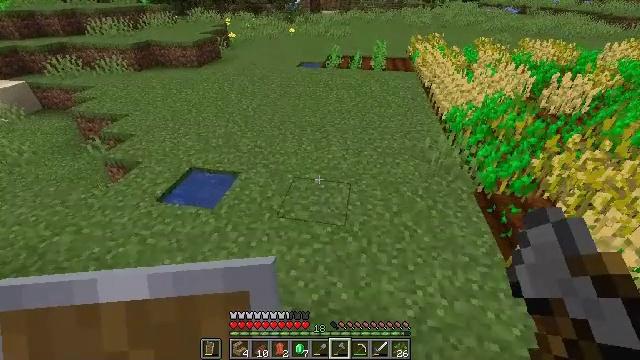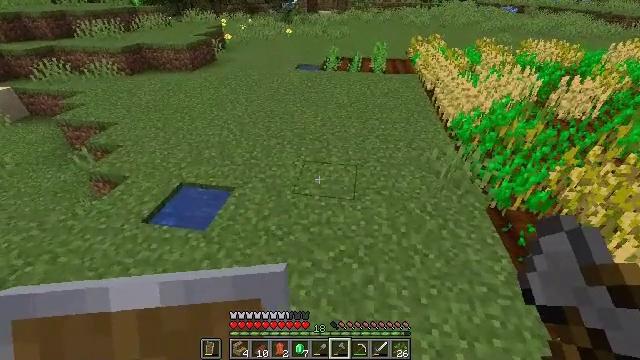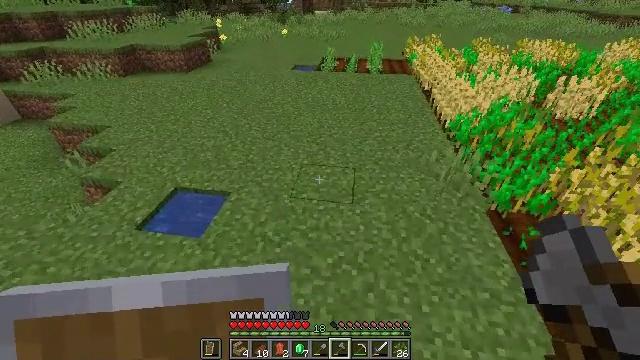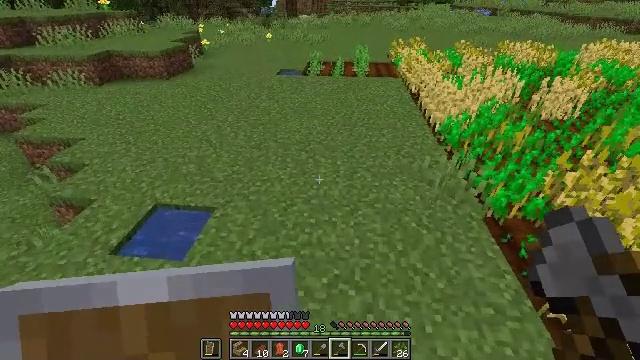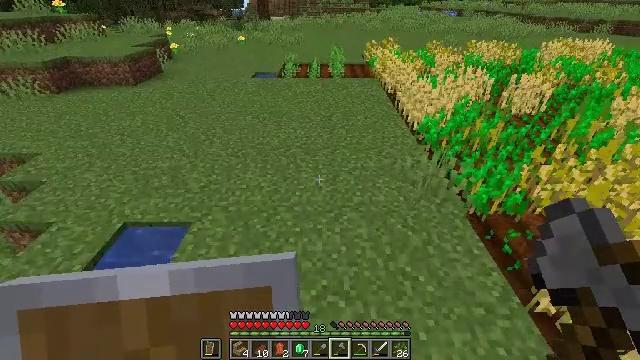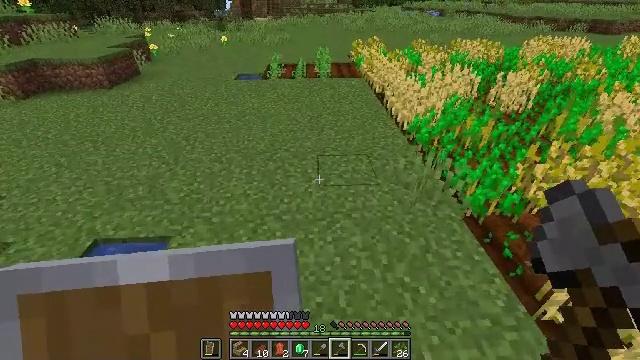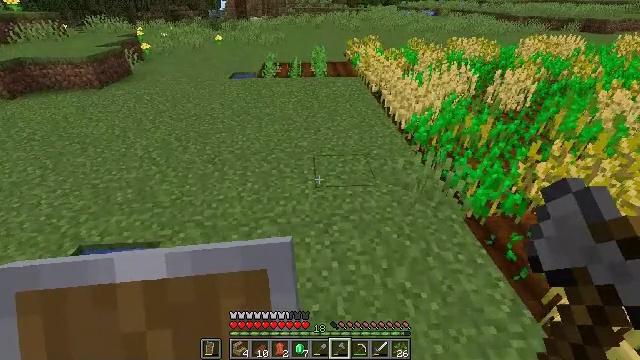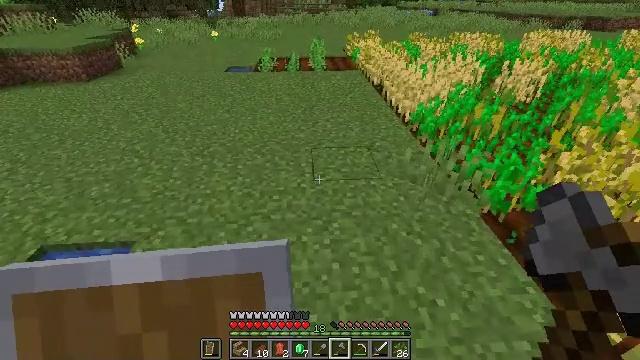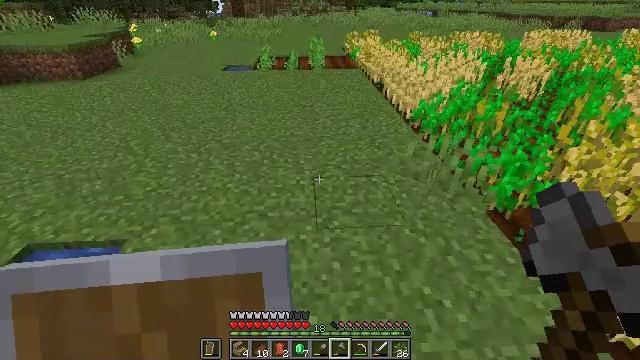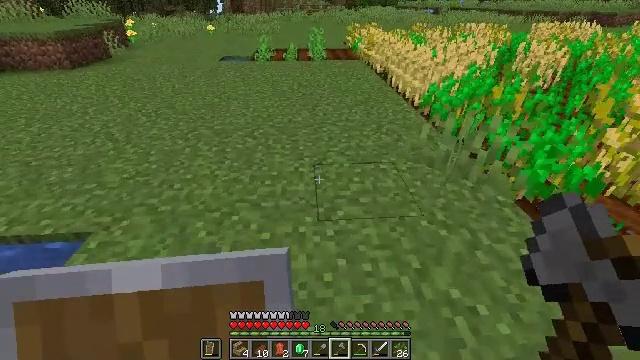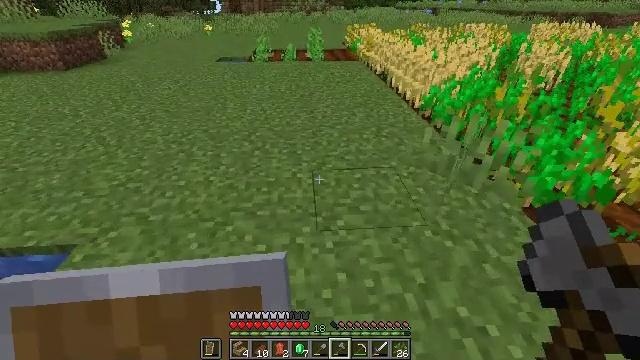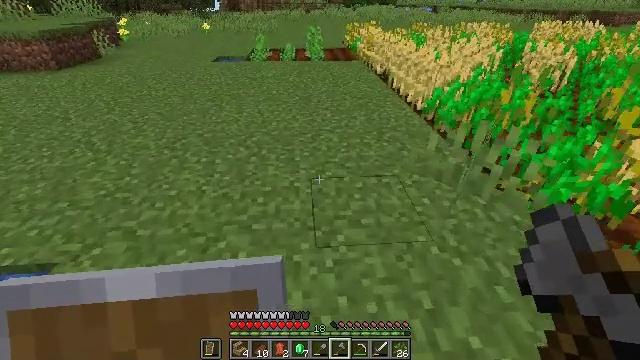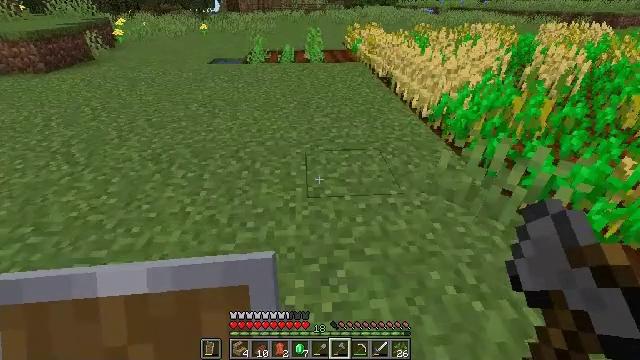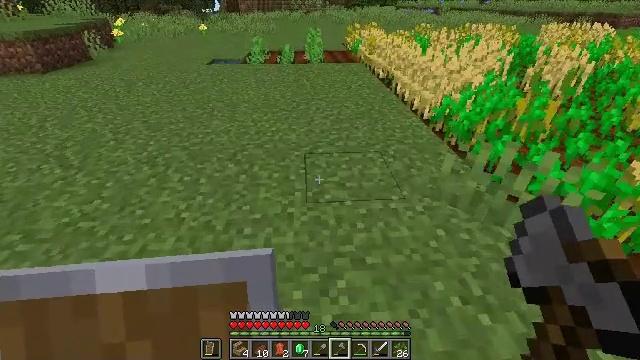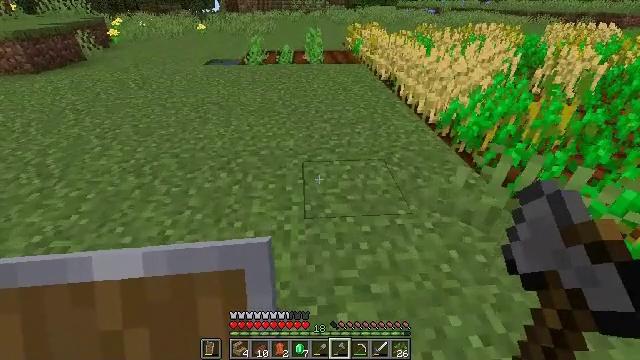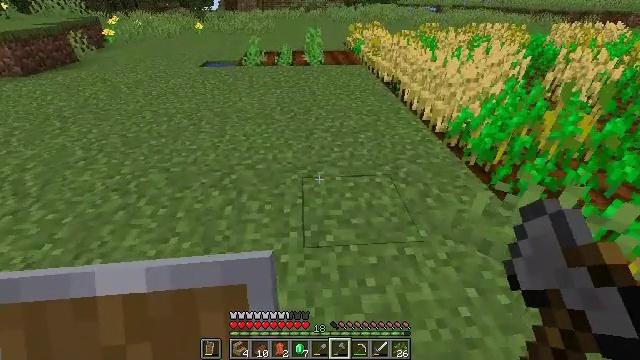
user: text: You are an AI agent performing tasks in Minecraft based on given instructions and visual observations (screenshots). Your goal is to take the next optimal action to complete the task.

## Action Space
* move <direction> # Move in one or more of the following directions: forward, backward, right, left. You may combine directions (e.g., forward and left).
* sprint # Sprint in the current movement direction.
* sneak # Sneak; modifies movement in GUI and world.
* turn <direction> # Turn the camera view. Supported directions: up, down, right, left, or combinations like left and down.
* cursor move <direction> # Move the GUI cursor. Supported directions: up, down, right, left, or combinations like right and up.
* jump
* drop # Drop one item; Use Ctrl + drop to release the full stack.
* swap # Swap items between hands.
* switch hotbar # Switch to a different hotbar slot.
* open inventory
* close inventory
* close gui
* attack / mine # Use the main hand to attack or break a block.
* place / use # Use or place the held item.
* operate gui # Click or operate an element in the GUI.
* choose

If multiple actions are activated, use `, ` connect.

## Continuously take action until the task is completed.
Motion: motion action
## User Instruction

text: Mine potatoes from the farmland.
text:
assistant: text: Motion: move forward
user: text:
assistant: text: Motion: move forward
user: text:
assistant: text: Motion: move forward, turn right
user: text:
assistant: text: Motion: move forward, turn right
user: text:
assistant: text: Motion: move forward, turn right
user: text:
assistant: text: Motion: move forward
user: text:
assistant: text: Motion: move forward
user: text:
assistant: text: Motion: move forward
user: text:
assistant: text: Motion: move forward
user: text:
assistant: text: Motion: move forward
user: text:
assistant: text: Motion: move forward
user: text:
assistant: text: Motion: move forward
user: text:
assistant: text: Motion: move forward
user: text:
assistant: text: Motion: move forward
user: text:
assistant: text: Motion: move forward
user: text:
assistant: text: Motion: move forward
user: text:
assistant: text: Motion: move forward
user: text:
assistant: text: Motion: move forward
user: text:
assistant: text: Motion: move forward
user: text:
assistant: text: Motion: move forward
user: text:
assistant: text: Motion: move forward
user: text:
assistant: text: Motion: move forward
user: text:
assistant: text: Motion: move forward
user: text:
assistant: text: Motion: move forward
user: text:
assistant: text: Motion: move forward
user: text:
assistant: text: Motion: move forward
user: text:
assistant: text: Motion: move forward
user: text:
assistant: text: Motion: move forward
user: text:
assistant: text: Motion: move forward
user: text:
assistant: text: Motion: move forward